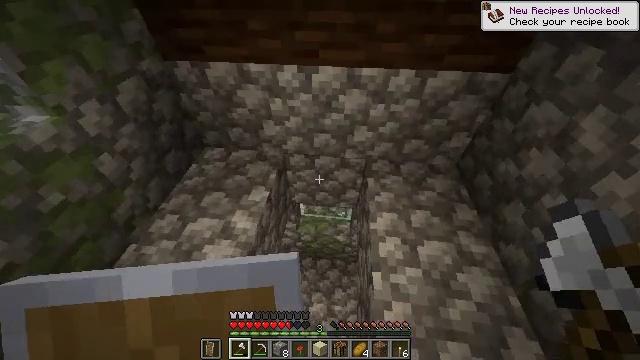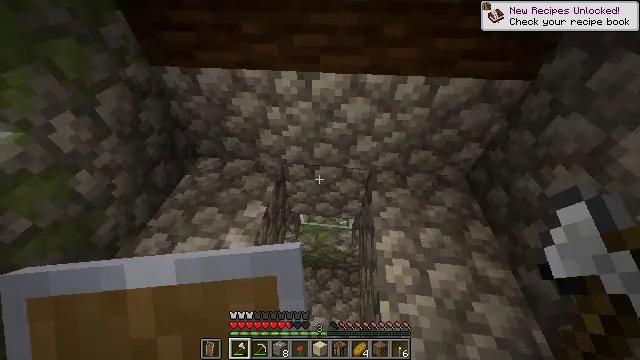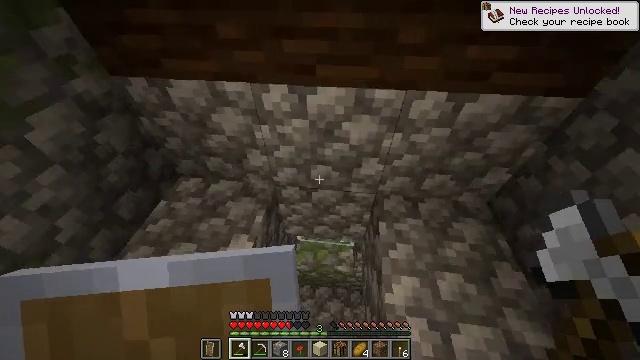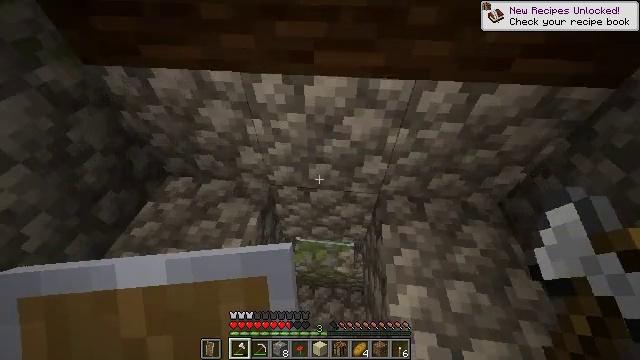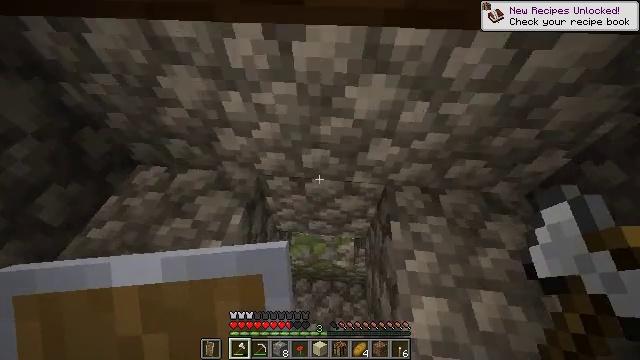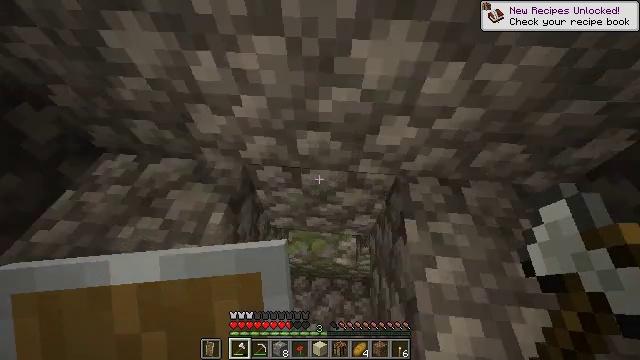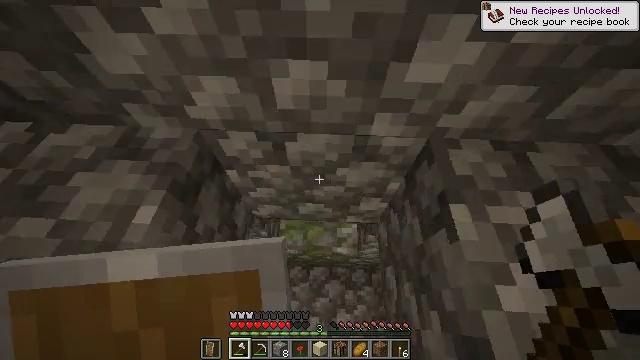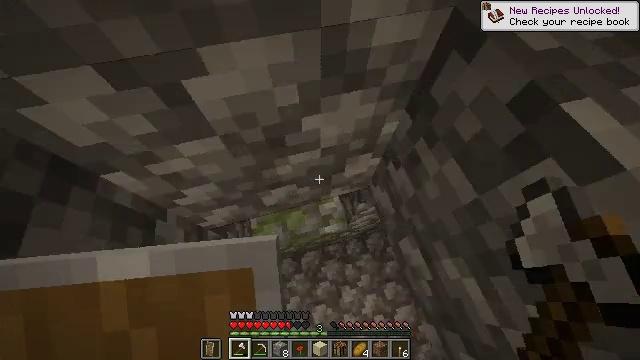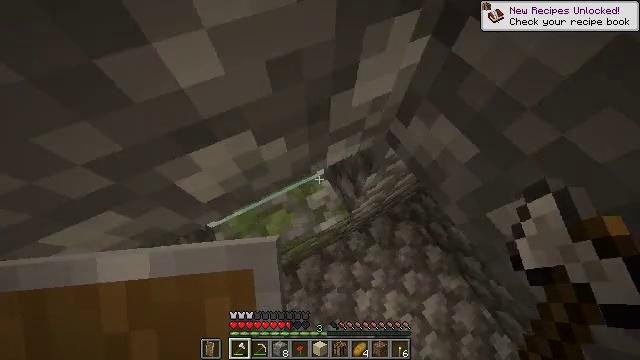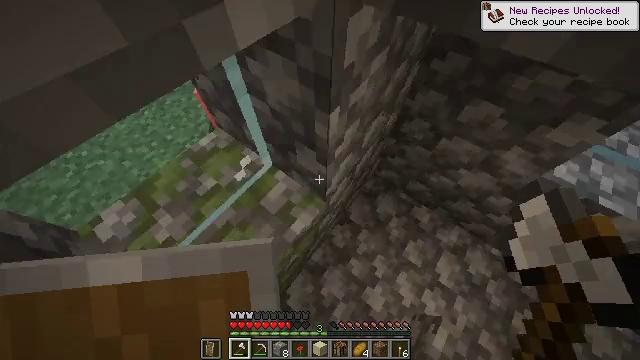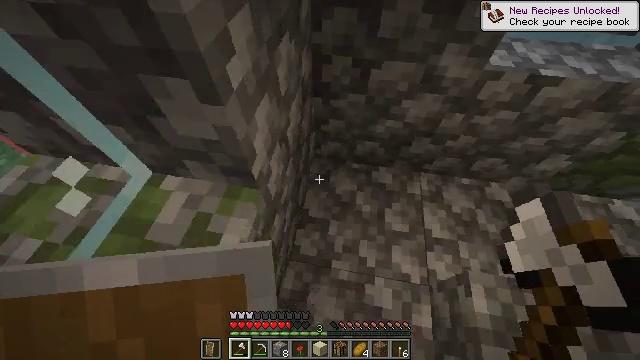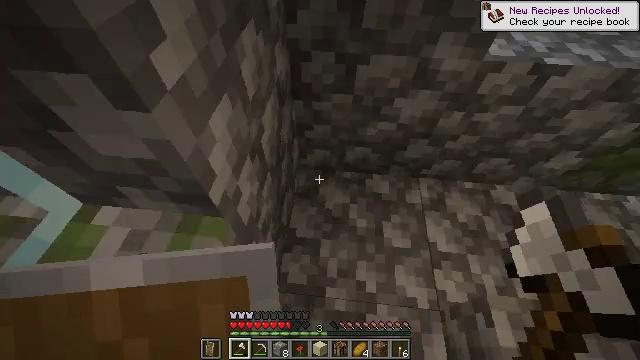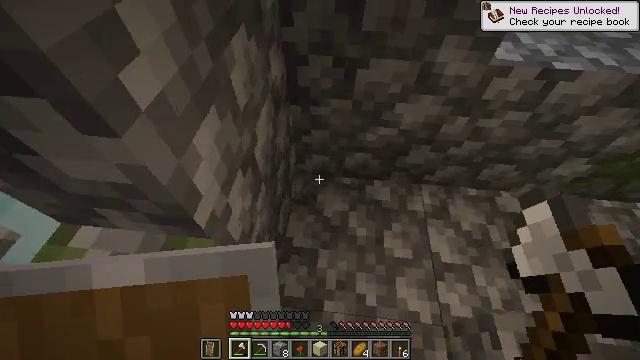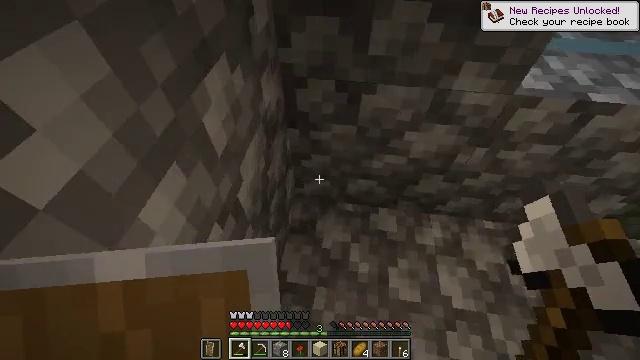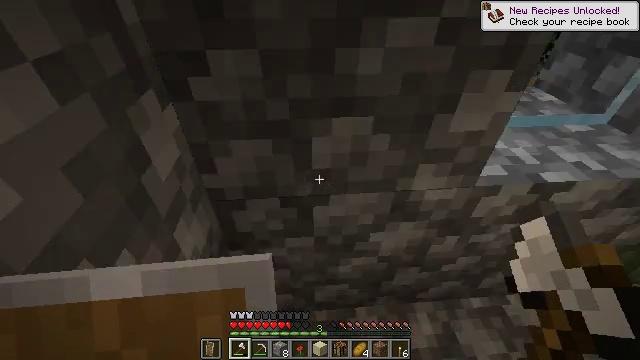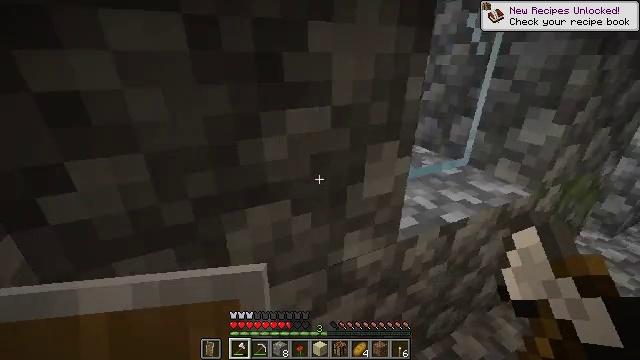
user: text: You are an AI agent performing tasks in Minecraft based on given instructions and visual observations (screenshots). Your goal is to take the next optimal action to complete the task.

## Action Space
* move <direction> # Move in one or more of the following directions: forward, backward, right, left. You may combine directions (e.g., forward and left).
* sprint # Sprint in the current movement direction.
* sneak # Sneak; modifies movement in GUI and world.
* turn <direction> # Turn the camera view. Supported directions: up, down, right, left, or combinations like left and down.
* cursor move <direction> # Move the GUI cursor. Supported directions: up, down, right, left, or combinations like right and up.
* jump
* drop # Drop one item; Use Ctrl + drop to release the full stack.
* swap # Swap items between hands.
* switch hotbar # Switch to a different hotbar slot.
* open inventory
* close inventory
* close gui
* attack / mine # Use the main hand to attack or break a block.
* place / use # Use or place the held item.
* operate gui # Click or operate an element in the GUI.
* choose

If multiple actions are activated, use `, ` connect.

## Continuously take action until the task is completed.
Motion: motion action
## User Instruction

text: Recycle the grindstone by mining it.
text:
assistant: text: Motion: move forward, sprint
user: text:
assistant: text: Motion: move forward, sprint
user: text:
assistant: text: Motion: move forward, sprint, turn down
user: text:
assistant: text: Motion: move forward, sprint, turn down
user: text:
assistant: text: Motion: move forward, sprint, turn down
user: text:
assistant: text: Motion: move forward, sprint, turn right and down
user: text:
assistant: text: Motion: move forward, sprint, turn right and down
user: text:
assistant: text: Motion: move forward, sprint, turn right
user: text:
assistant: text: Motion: move forward, sprint, turn right and up
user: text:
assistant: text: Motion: move forward, sprint, turn right and up
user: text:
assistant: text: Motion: move forward, sprint, turn right and up
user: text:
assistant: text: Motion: move forward, sprint
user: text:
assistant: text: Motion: move forward, sprint, turn left and up
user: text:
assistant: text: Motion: move forward, sprint, turn right and up
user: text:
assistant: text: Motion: move forward, sprint, turn right and up
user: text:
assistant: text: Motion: move forward, sprint, turn right and up
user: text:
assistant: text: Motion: move forward, sprint, turn right and up
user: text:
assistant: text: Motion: move forward, sprint, turn right and up
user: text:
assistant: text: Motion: move forward, sprint, turn right and up
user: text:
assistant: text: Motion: move forward, sprint, turn right and up
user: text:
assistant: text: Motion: move forward, sprint
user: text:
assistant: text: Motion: move forward and move right, sprint
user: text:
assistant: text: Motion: move forward and move right, sprint
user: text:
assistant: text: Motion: move forward and move right, sprint
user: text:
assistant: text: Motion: move forward and move right, sprint
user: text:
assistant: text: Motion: move forward, sprint, turn left
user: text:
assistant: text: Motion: move forward, sprint, turn left
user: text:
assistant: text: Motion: move forward, sprint, turn left and down
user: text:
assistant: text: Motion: move forward, sprint, turn left and down
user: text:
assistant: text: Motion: move forward, sprint, turn left